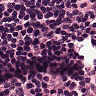
Metastatic tissue present: no